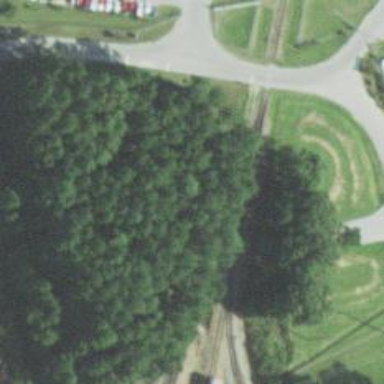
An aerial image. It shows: Railway spur service.